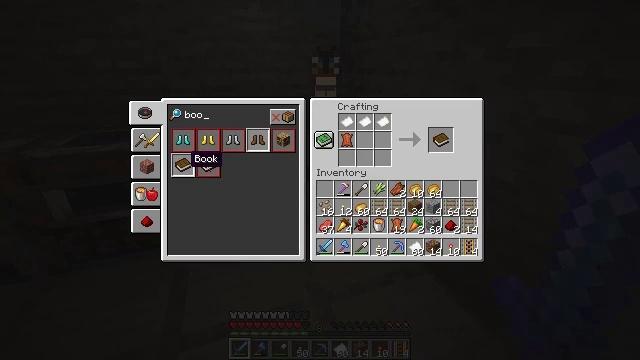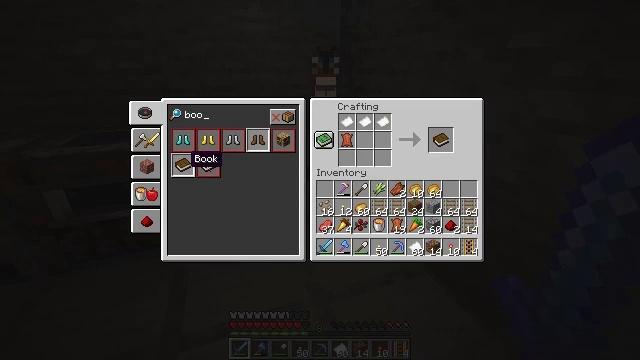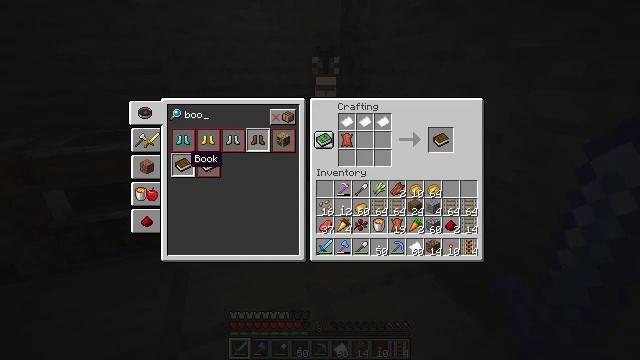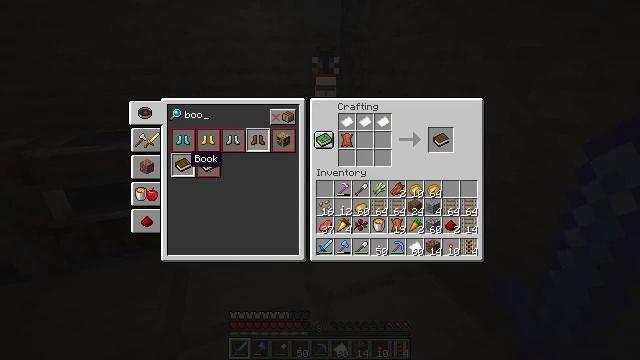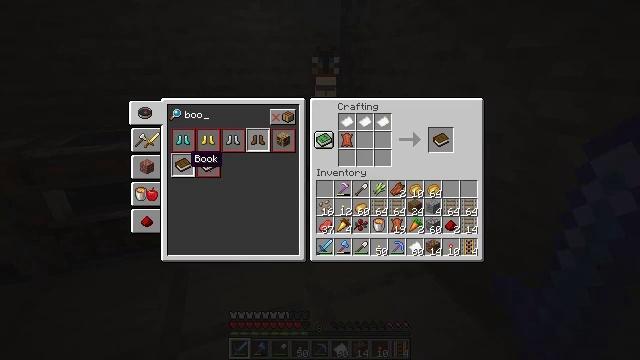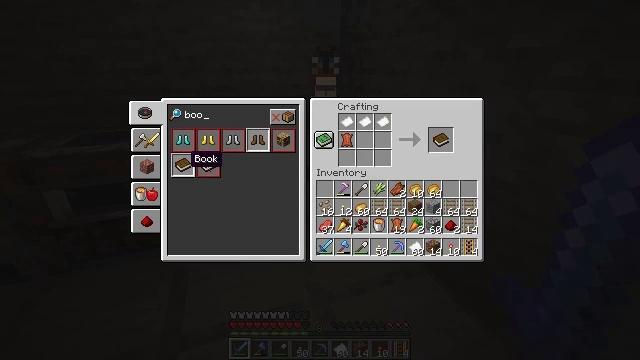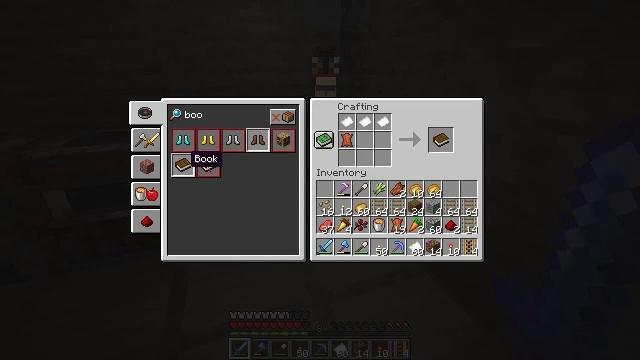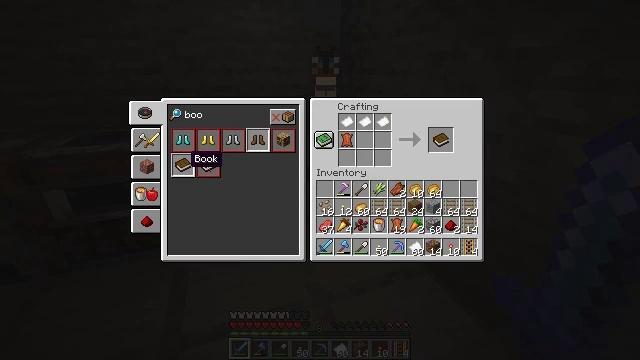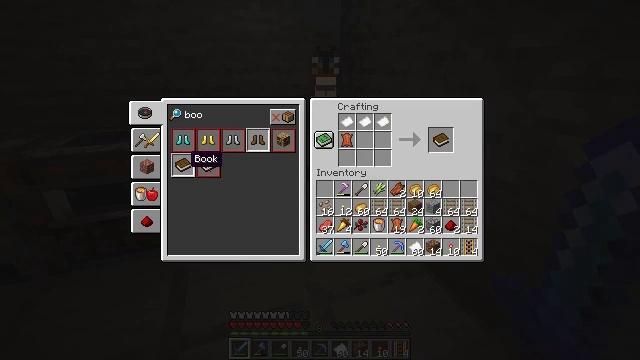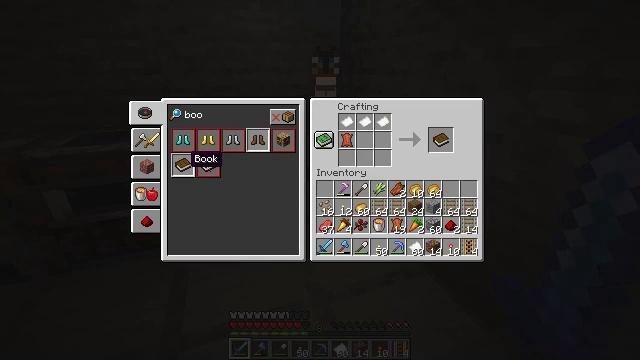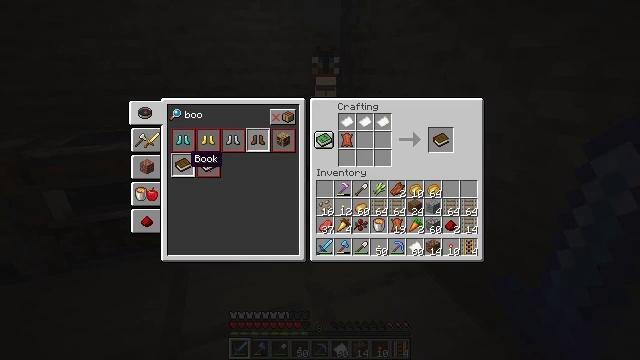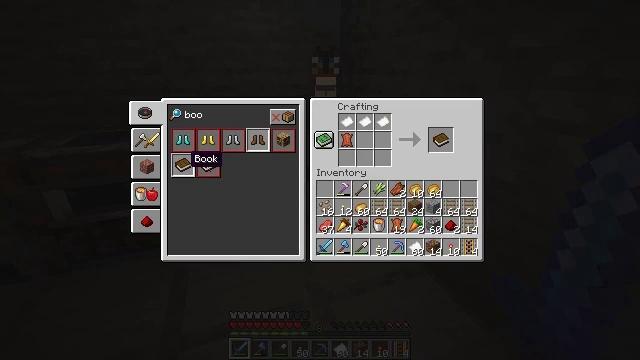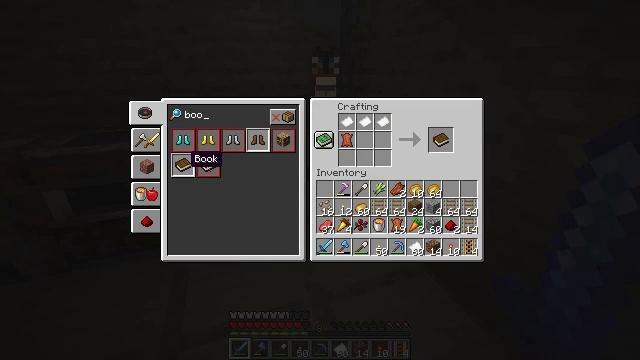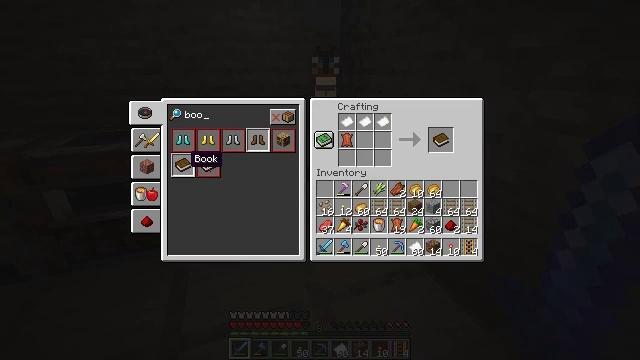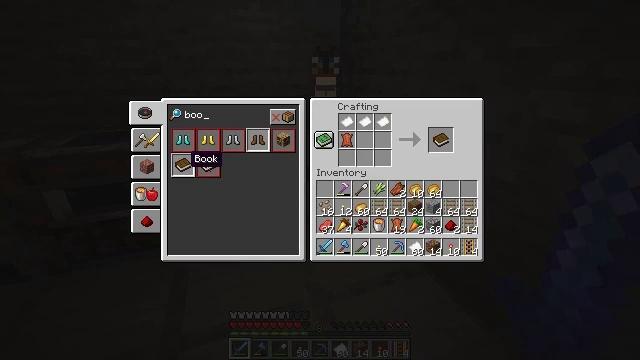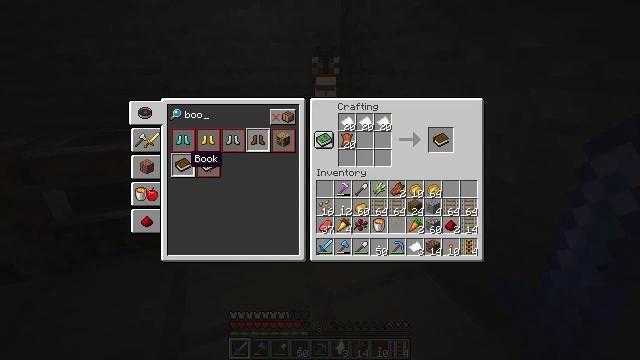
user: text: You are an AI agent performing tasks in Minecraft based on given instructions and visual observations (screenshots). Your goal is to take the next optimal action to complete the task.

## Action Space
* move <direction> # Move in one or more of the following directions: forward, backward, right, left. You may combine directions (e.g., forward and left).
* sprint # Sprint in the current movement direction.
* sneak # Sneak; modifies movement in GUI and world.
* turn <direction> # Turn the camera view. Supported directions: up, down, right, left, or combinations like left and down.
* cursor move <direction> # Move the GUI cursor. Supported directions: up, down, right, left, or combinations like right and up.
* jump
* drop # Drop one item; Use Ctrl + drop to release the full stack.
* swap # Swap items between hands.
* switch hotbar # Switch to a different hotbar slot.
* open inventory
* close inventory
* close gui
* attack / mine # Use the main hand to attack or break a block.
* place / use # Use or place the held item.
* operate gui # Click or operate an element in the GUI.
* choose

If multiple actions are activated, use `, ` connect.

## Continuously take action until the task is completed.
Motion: motion action
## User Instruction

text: Open the crafting table and craft a book.
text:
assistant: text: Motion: sneak
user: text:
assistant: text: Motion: sneak
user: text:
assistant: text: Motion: sneak
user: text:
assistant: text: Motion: sneak
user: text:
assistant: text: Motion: sneak
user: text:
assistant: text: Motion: sneak
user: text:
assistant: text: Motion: sneak
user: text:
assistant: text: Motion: sneak
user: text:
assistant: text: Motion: sneak, attack / mine
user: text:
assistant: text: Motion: sneak, attack / mine
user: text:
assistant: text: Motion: sneak, attack / mine
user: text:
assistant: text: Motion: sneak
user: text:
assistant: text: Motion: sneak
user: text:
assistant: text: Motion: sneak
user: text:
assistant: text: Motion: sneak
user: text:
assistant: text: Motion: sneak
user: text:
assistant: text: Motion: sneak, turn right
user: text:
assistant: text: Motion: sneak, turn right and down
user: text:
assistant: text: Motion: sneak, turn right
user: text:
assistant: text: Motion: sneak, turn right
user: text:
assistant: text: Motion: sneak, turn right
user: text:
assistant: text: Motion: sneak, turn right
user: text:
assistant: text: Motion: sneak, turn right
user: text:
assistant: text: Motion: sneak, turn right
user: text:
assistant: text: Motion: sneak, turn right
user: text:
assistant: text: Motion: sneak, turn right and up
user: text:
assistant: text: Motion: sneak, turn right and up
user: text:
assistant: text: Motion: sneak, turn up
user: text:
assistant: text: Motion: sneak
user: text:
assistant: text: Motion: sneak